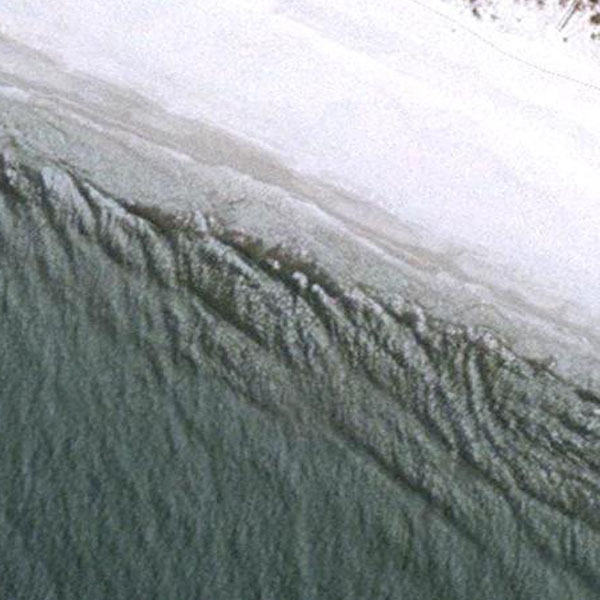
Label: Beach